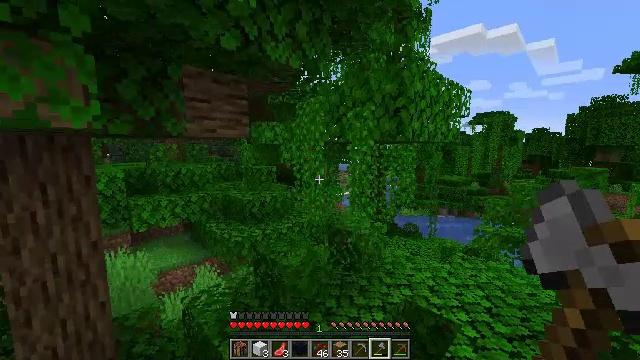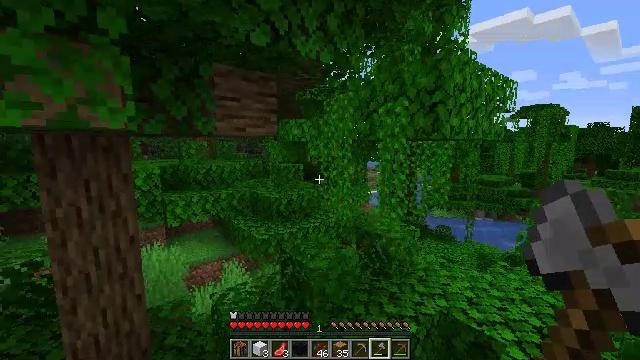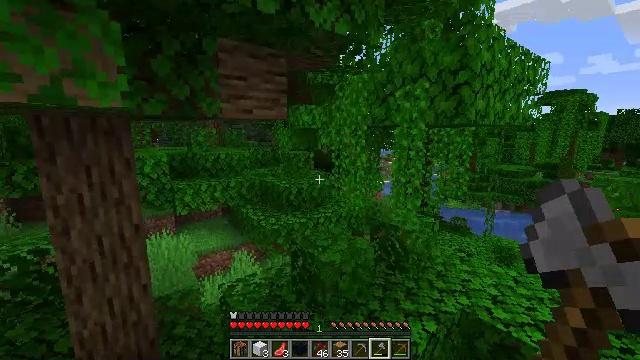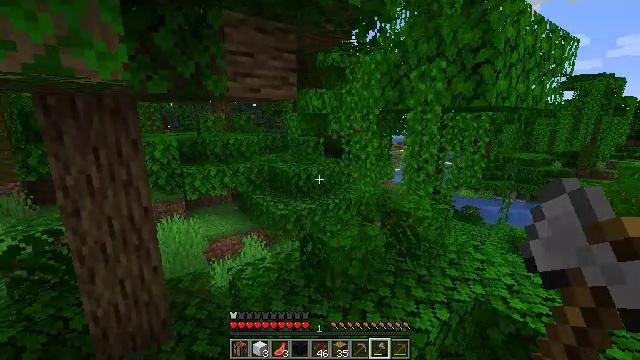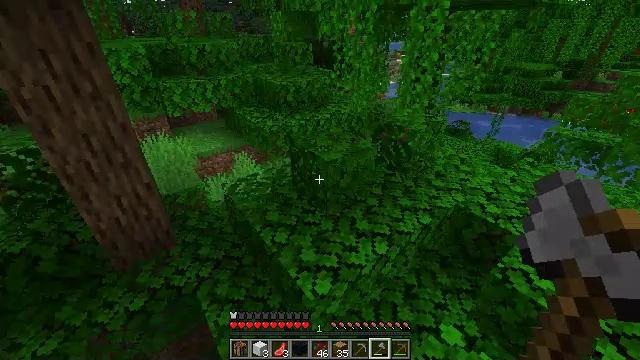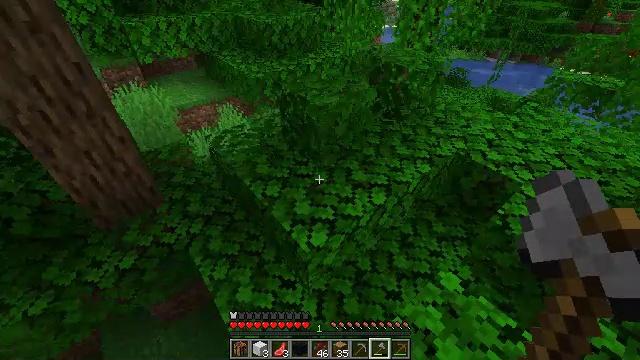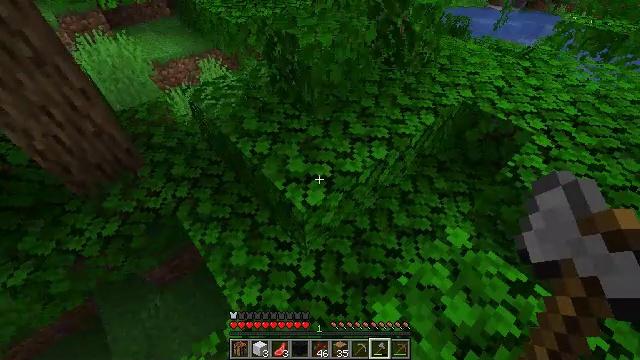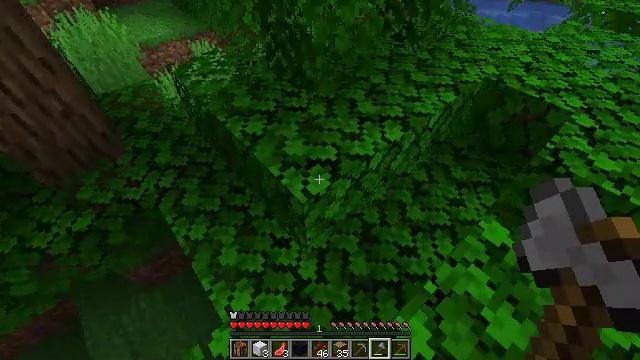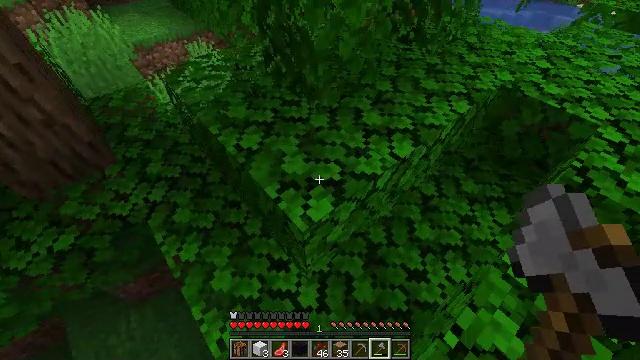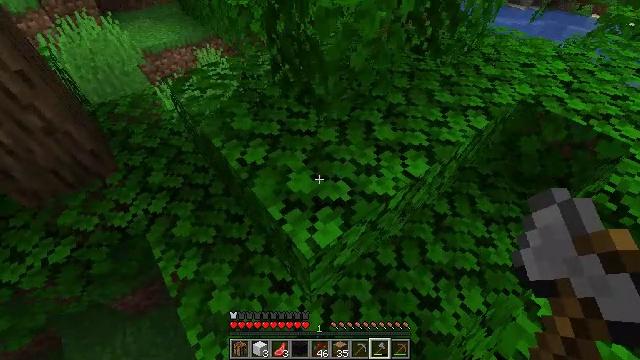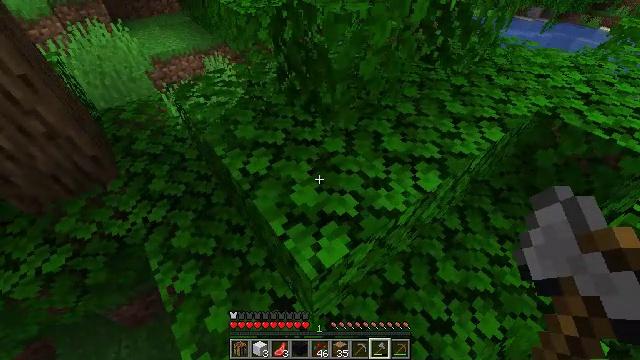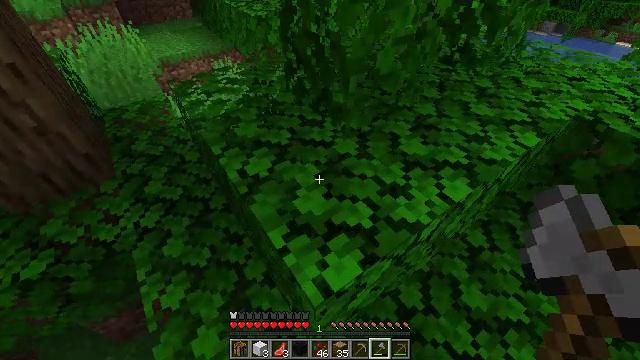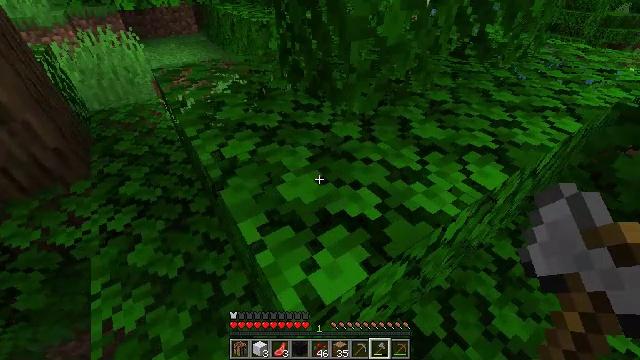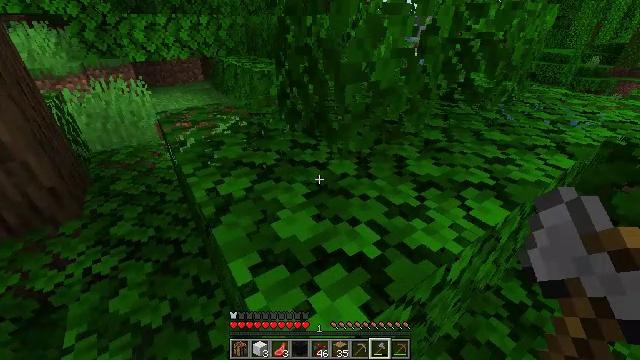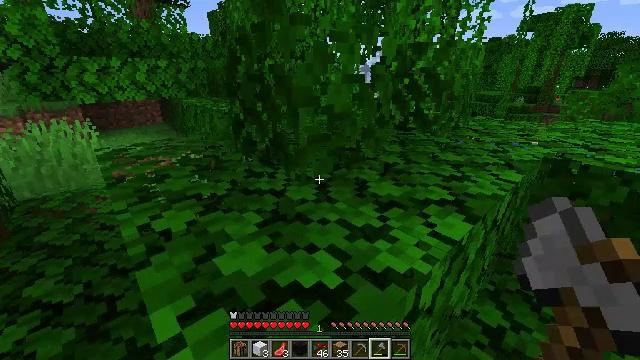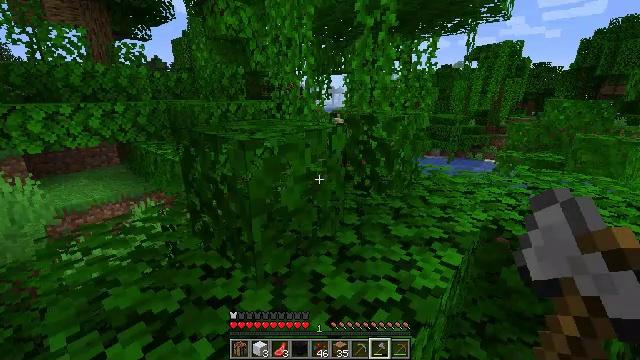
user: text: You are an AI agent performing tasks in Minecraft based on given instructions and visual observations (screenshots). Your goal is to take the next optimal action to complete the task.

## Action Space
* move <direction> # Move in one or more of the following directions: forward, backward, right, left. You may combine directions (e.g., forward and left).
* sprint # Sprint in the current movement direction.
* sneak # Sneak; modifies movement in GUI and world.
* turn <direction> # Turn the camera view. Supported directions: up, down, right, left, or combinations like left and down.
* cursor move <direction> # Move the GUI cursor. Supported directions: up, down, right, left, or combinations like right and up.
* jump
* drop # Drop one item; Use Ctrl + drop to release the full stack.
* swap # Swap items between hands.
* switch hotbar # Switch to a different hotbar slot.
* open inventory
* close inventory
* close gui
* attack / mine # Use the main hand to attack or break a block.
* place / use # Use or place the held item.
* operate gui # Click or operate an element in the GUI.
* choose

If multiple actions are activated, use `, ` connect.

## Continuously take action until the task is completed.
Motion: motion action
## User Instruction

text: Clear the jungle leaves to make way.
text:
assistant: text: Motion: move forward and move right, turn left
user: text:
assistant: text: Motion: move forward and move right, turn left and down
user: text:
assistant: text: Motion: move forward, turn left and down
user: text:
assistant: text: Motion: move forward, turn right and down
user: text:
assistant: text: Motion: turn right and down
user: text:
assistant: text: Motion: turn right and down
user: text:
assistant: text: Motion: move forward
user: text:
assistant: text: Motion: move forward
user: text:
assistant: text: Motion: move forward, turn left and up
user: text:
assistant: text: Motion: turn left and up
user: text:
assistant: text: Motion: move forward, turn left and up
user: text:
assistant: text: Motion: move forward, turn left and up
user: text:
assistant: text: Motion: move forward, turn up, jump
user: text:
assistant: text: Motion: move forward, turn right and up, jump
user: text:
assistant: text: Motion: move forward, turn right and up, jump
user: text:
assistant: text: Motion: move forward and move left, turn right and up
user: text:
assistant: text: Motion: move forward and move left
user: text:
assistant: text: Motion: move forward and move left
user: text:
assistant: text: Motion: move forward and move left, turn down
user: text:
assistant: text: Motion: move forward and move left
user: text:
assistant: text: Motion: move forward and move left
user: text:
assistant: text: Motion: move forward and move left
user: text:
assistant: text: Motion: move forward and move left
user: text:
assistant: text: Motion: move left
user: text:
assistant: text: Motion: move forward and move left
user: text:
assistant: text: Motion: move forward and move left
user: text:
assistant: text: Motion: move forward and move left
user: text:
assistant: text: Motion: move forward and move left
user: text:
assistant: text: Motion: move left
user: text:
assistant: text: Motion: move forward and move left